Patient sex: F
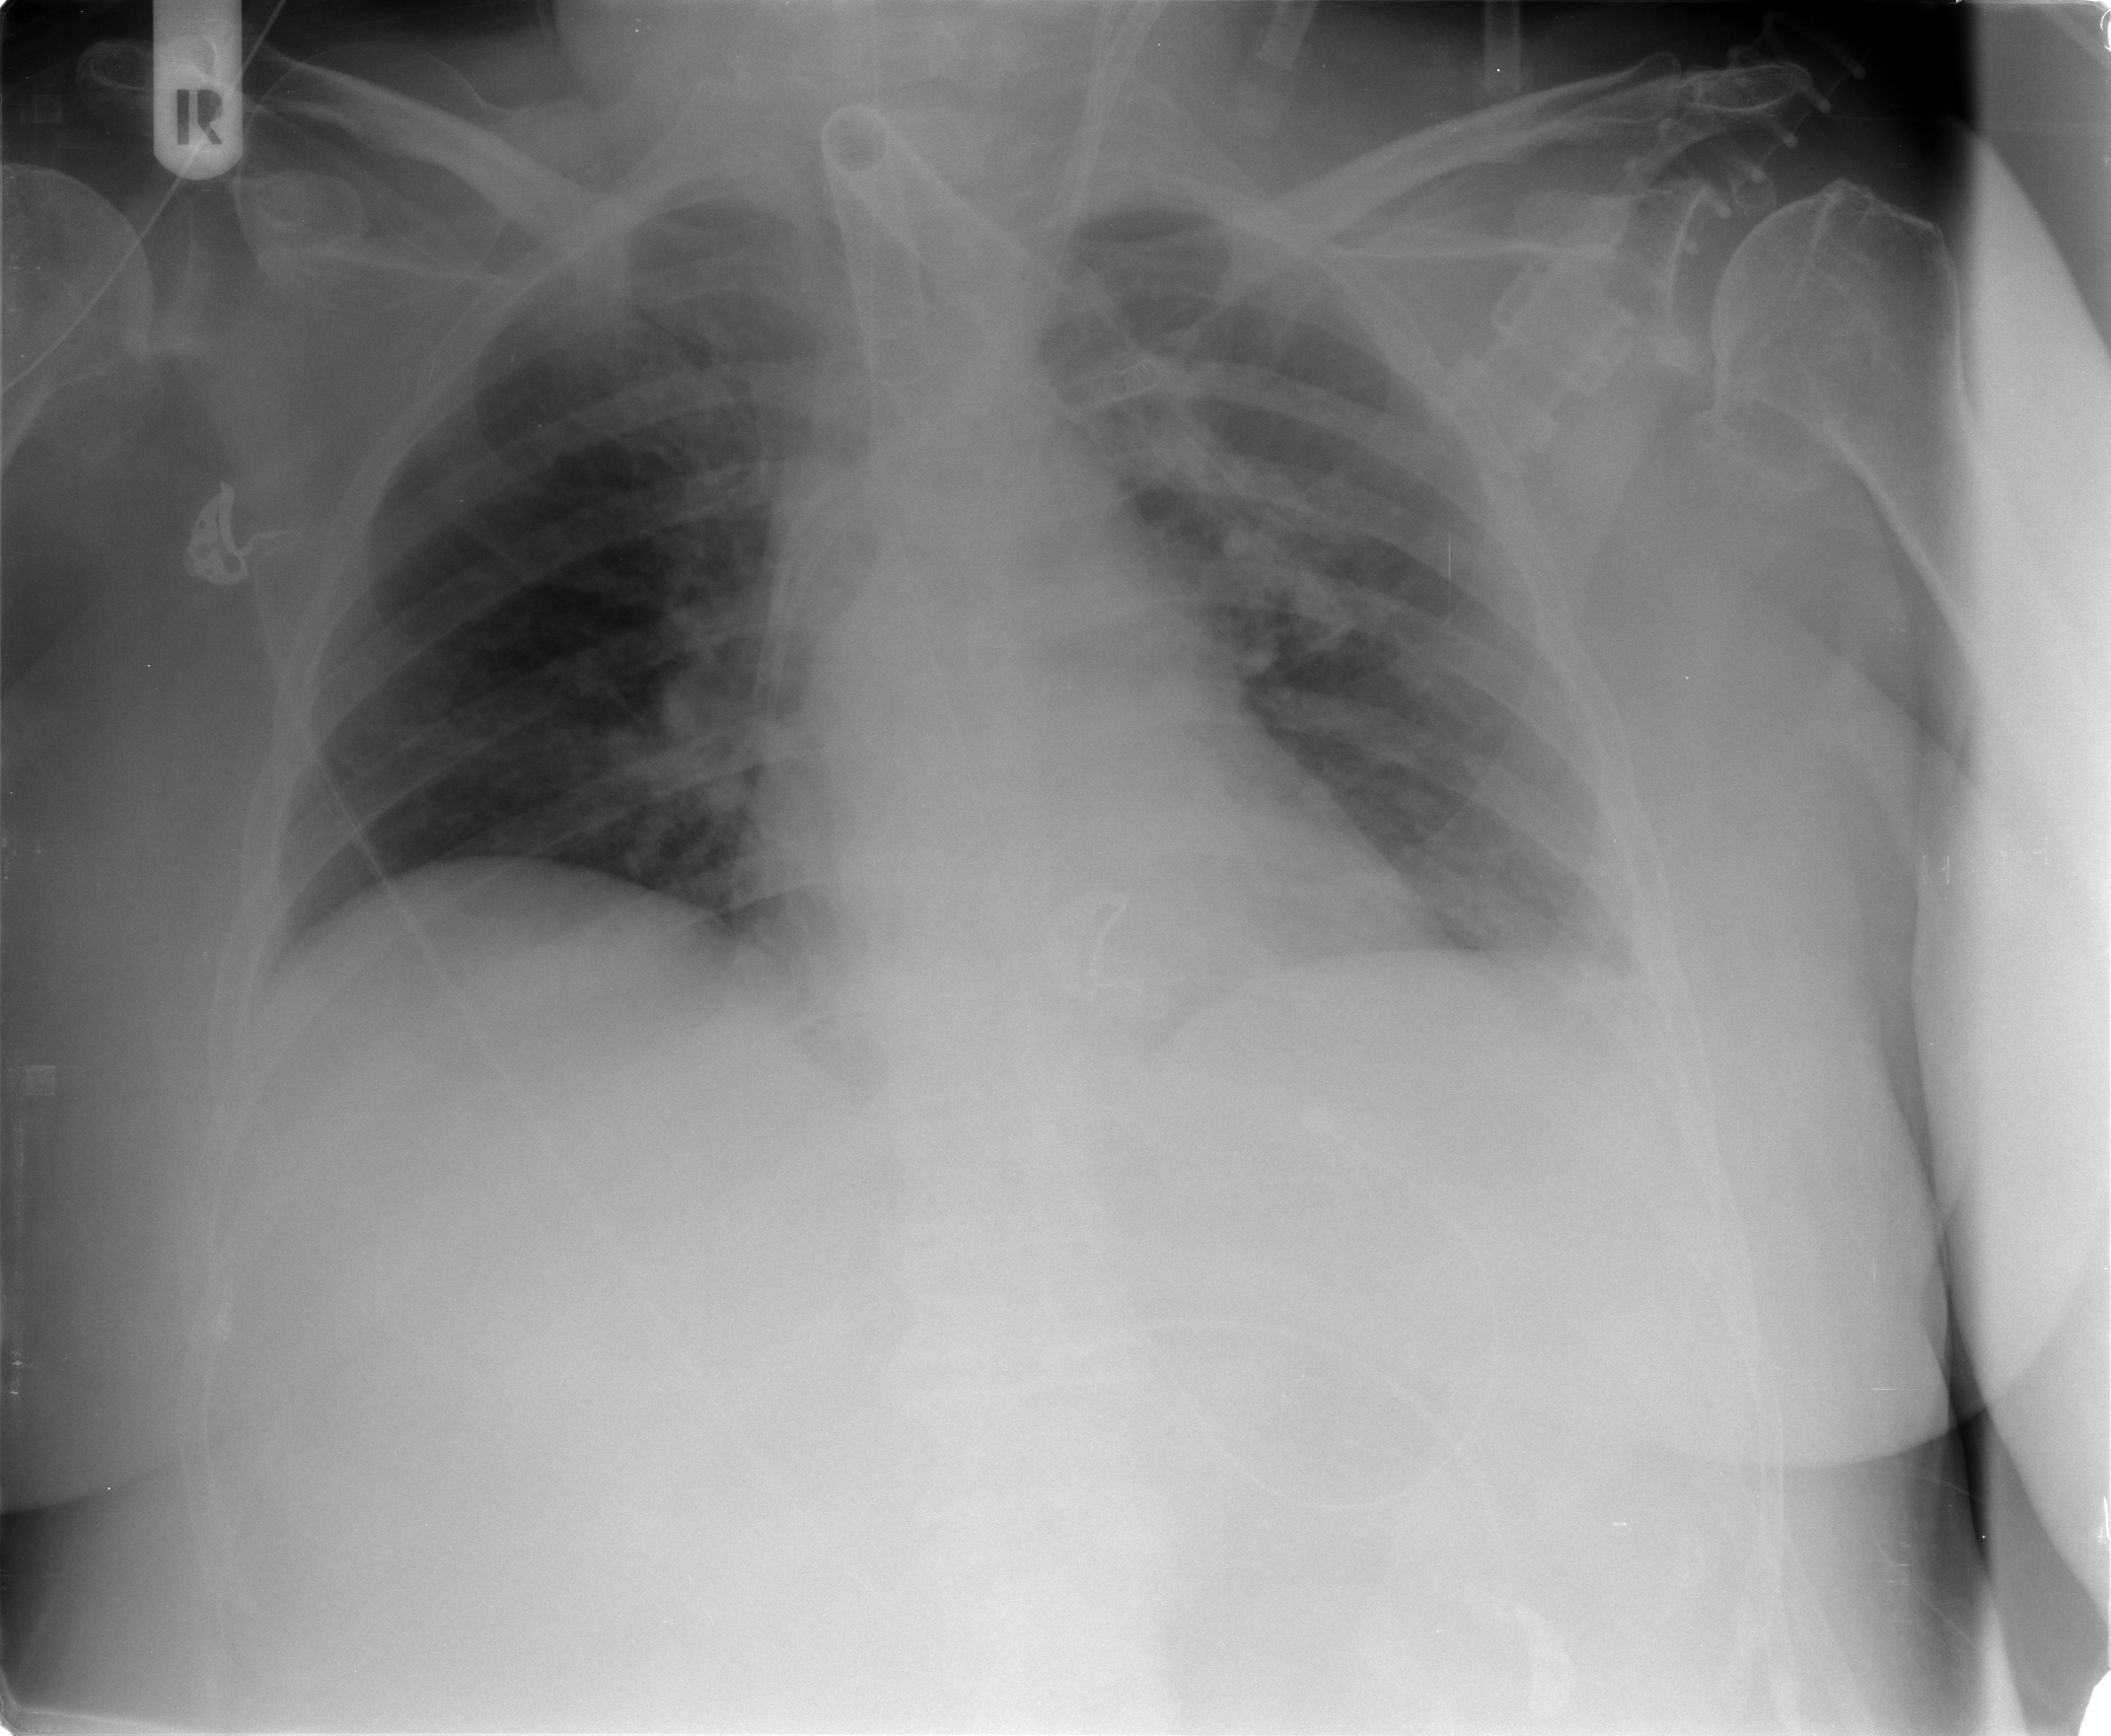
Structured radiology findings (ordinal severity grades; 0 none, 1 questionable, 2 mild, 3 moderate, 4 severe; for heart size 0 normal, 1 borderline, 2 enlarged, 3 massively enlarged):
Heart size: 0
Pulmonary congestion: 2
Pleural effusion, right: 0
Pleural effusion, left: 1
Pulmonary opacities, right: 0
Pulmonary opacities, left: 0
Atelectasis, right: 0
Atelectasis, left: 2